Question: What is the first app listed?
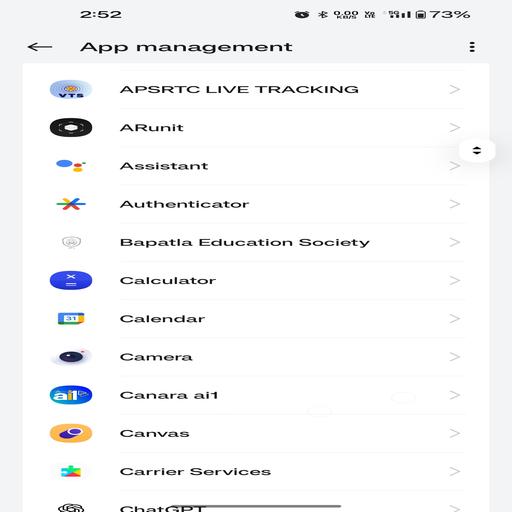
Answer: APSRTC LIVE TRACKING